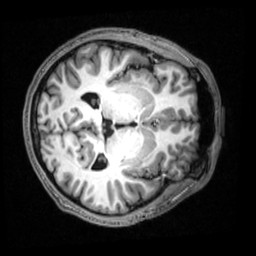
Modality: T1w
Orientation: axial
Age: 24
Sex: male
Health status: healthy
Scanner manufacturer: siemens
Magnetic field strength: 3 T
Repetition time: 2.53 s
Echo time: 0.00339 s